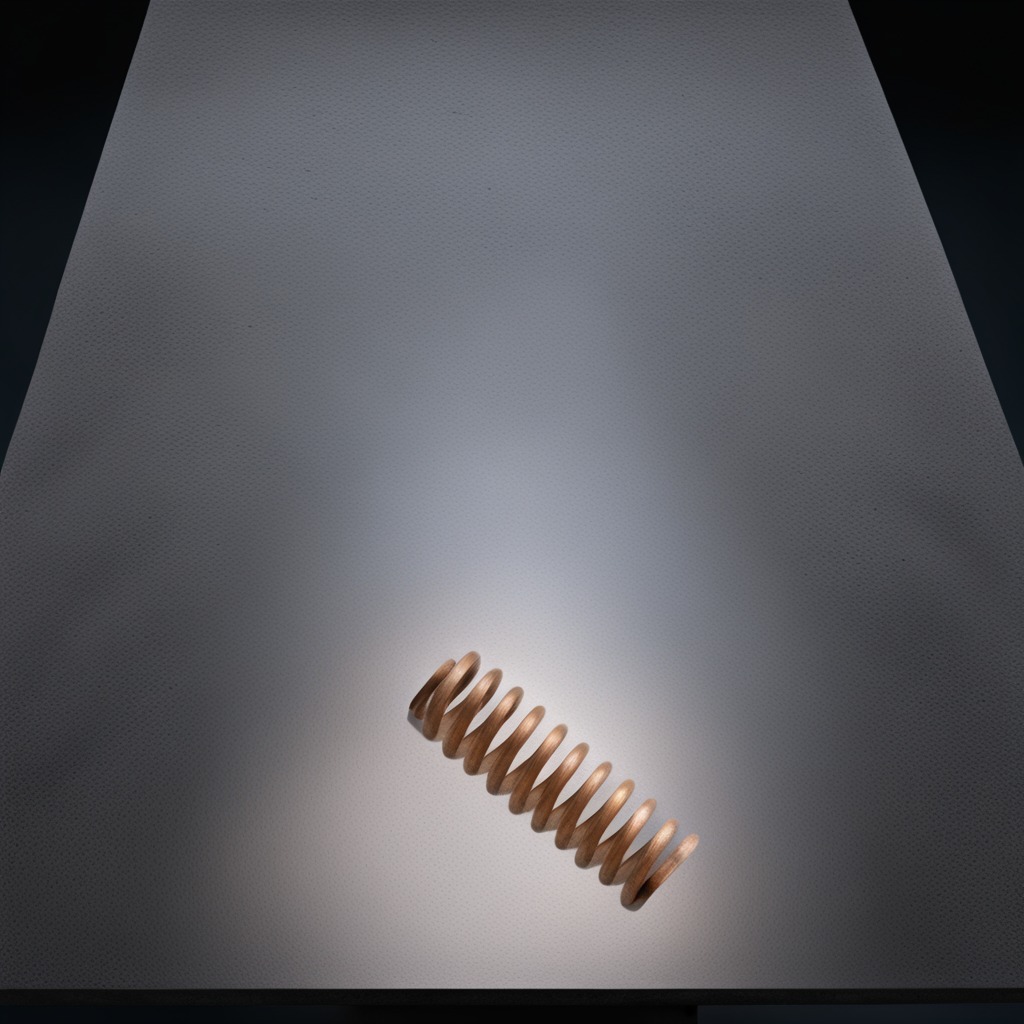
A coiled metal spring lies on the clean granite table inside a workshop at night dim ambient light soft shadows worn but